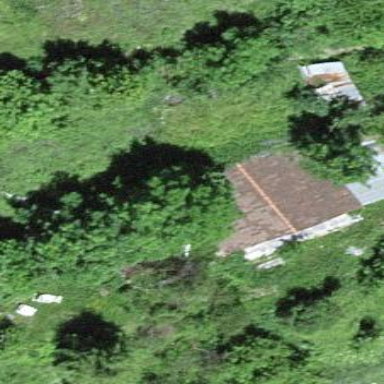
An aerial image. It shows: Detached building.